Question: I am using <URL> within R to access an Oracle database.
I noticed that probably since the summer-time change, any 'DATE' (datetime) Oracle column are now converted wrongly (I get an hour LESS in R than in the Oracle DB).
From page 12 of the <URL> it looks like ROracle and R exchange datetimes as number of seconds since 1-1-1970 UTC, and that R subsequently adjust for the local the timezone.
Here is what I do
'''
drv <- dbDriver("Oracle");
con <- dbConnect(drv, username = Login, password = Pwd, dbname = DB, prefetch=TRUE, bulk_read=1e6);
test.query <- "SELECT * FROM MYTABLE WHERE ( A > to_date('2008-03-03 12:30:00', 'YYYY-MM-DD HH24:MI:SS') AND A < to_date('2008-03-03 12:40:00','YYYY-MM-DD HH24:MI:SS') AND [other stuff])"
test <- dbGetQuery(con, test.query);
head(test[,c("A","B","C")])
# A B C
#1 2008-03-03 11:30:38 2008-03-02 23:00:00 2008-03-02 23:00:00 #HERE IT SHOULD BE +1 HOUR
#2 2008-03-03 11:30:38 2008-03-02 23:00:00 2008-03-02 23:00:00
#3 2008-03-03 11:30:41 2008-03-02 23:00:00 2008-03-02 23:00:00
#4 2008-03-03 11:31:25 2008-03-02 23:00:00 2008-03-02 23:00:00
#5 2008-03-03 11:31:25 2008-03-02 23:00:00 2008-03-02 23:00:00
#6 2008-03-03 11:31:34 2008-03-02 23:00:00 2008-03-02 23:00:00
class(test$A)
[1] "POSIXct" "POSIXt"
attributes(test$A)
$class
[1] "POSIXct" "POSIXt"
'''
Here is my 'sessionInfo()'
'''
sessionInfo()
R version 2.15.2 (2012-10-26)
Platform: x86_64-w64-mingw32/x64 (64-bit)
locale:
[1] LC_COLLATE=French_France.1252 LC_CTYPE=French_France.1252 LC_MONETARY=French_France.1252
[4] LC_NUMERIC=C LC_TIME=French_France.1252
attached base packages:
[1] stats graphics grDevices utils datasets methods base
other attached packages:
[1] data.table_1.8.9 ROracle_1.1-7 DBI_0.2-5
loaded via a namespace (and not attached):
[1] tools_2.15.2
'''
Here are info about the Oracle DB I got from the admin

What can I do to fix correctly this problem (not just adding 1hour that I will have to take back at the end of summer)
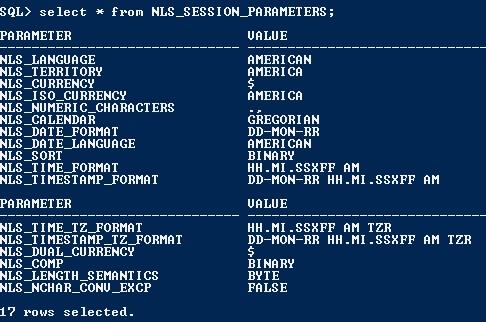
Answer: As you mentioned this is a timezone conversion which R is doing as per local timezone. For more details you can refer this link
<URL>
Try setting these system variables before connecting through ROracle
'''
Sys.setenv(TZ = "GMT")
Sys.setenv(ORA_SDTZ = "GMT")
'''